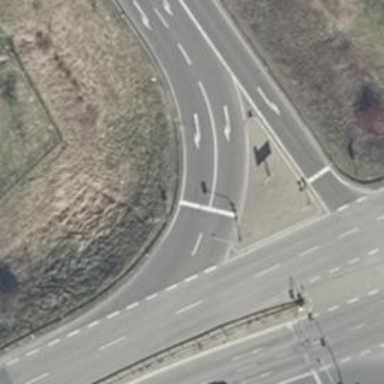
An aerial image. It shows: Motorway link.